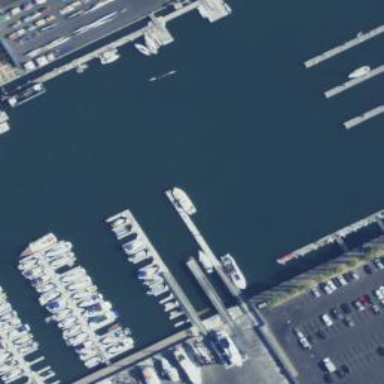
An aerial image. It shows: Man-made pier.